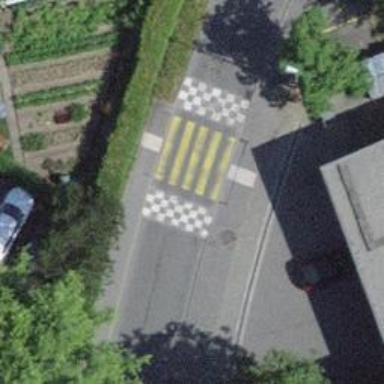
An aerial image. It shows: Uncontrolled crossing with zebra markings and hump for traffic calming.